Question: Here's the problem:

Here's what the problem looks like in my application (note, the left bottom column should go to auto scroll at the height of the left column. New data can prepend into either column at any time as well, so the regular javascript method isn't exactly a good way.):
<URL>
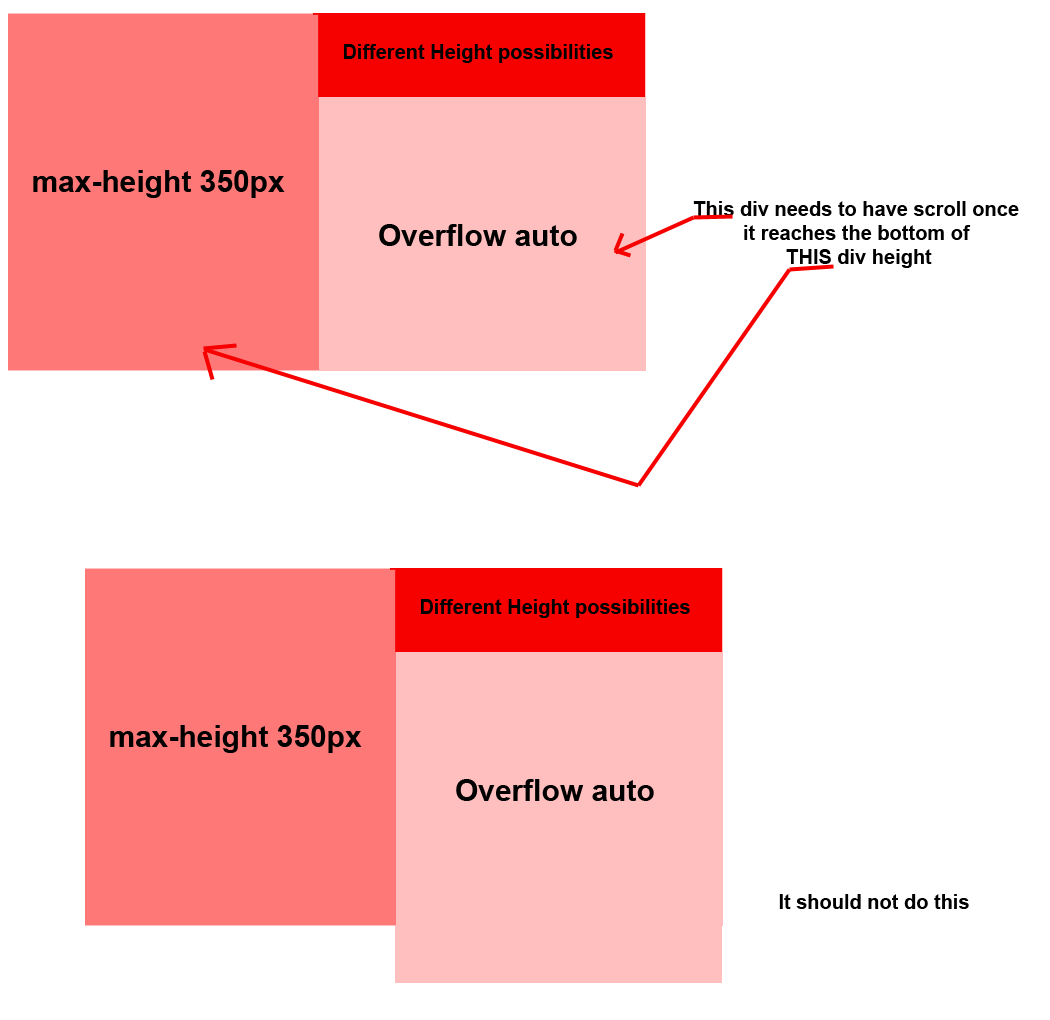
Answer: Just set outer container of this whole with fixed height, make two columns, one for full height box, another for of dynamic height box, with overflow-auto box underneath it.
Otherwise, you will need JavaScript to dynamically set height of boxes in second column, by dividing max height.